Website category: game
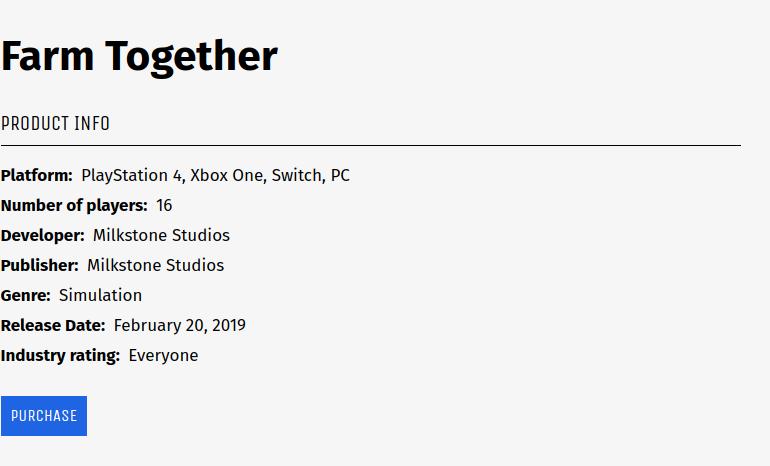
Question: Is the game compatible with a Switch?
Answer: yes

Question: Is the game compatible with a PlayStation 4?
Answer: yes

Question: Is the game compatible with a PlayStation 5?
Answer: no

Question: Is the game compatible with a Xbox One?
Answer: yes